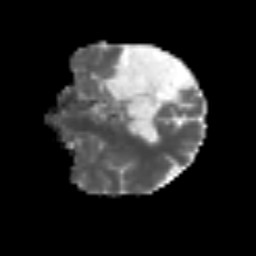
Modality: MD
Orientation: coronal
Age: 64
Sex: male
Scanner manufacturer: siemens
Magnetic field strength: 3 T
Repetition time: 3.2 s
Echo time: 0.081 s